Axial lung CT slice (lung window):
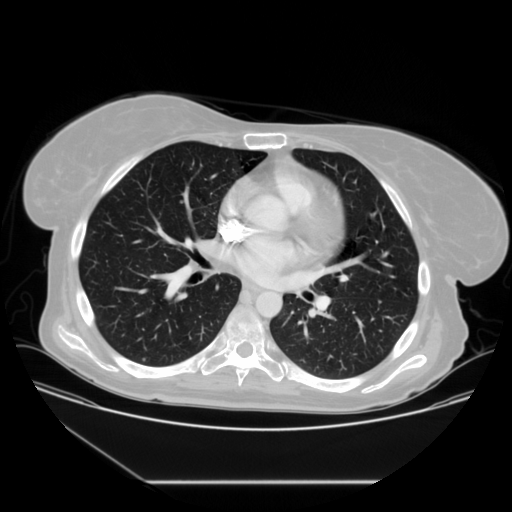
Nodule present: no